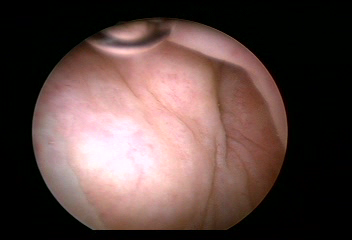
Modality: WLC
Class: Foreign bodies
Subclass: AirBubble
Bladder cancer association: No
Annotated structures: Air bubble